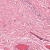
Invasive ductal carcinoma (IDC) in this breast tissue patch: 0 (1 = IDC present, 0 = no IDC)